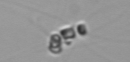
Label: Chaetoceros